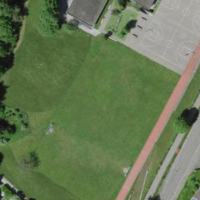
EUNIS habitat code: 55
Species observed at this site:
Corylus avellana